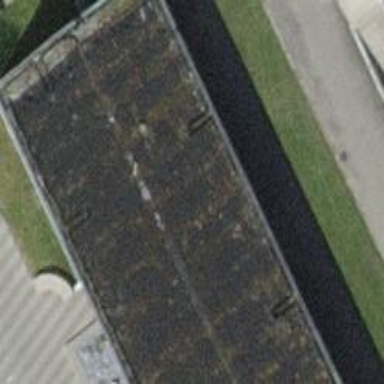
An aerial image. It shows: Bicycle parking with wall loops located on building's roof.